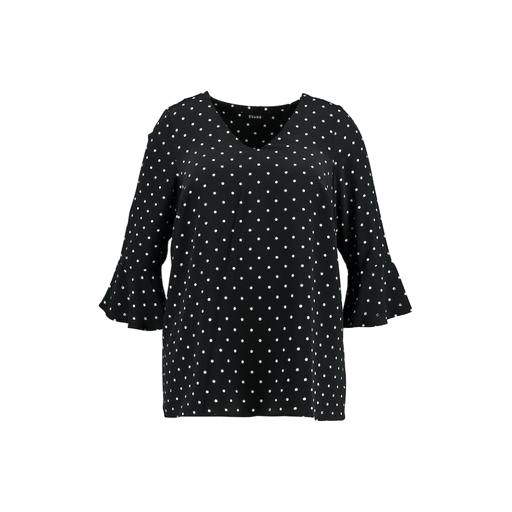
black plus size printed t-shirt only macy, black polka-dot shirt, black long-sleeved polka-dot print, white background